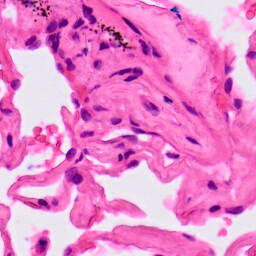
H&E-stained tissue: Lung